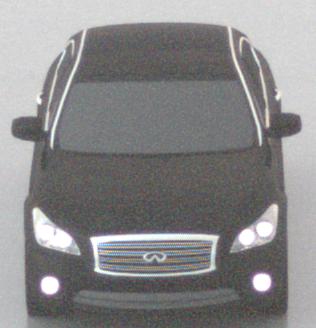
Make: Infiniti
Model: M 37
Detailed model: M (Y51)
Model produced from: 2010/10
Model produced until: 2013/11
Doors: 4
Color: black
Road condition: wet road
Daytime: night
Contrast: low contrast